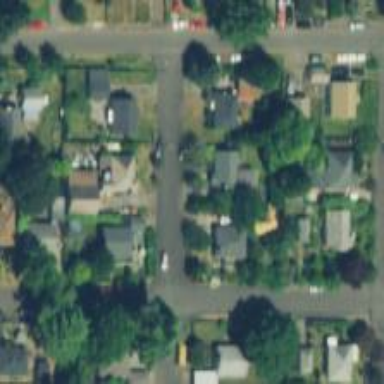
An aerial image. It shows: Residential road with sidewalk on the left side.